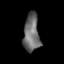
Tissue: lung
Cell type: Epithelial cells
Senescence score: 0.1796
Nuclear area (px): 599
Mean DAPI intensity: 107.07